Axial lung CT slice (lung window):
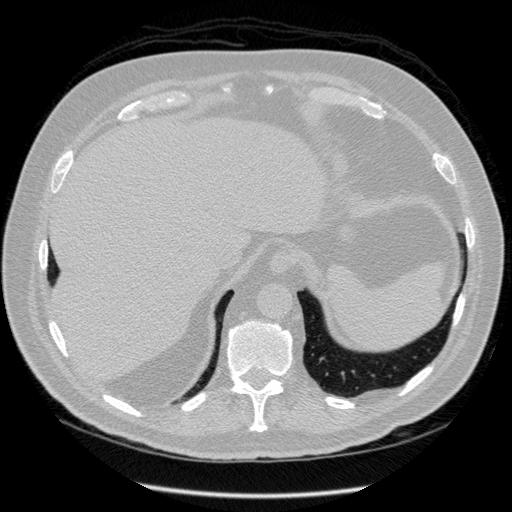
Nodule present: no